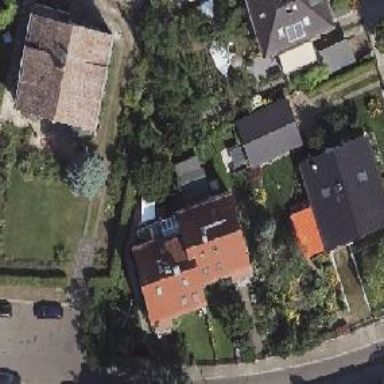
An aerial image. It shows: Semi-detached house with gabled roof.